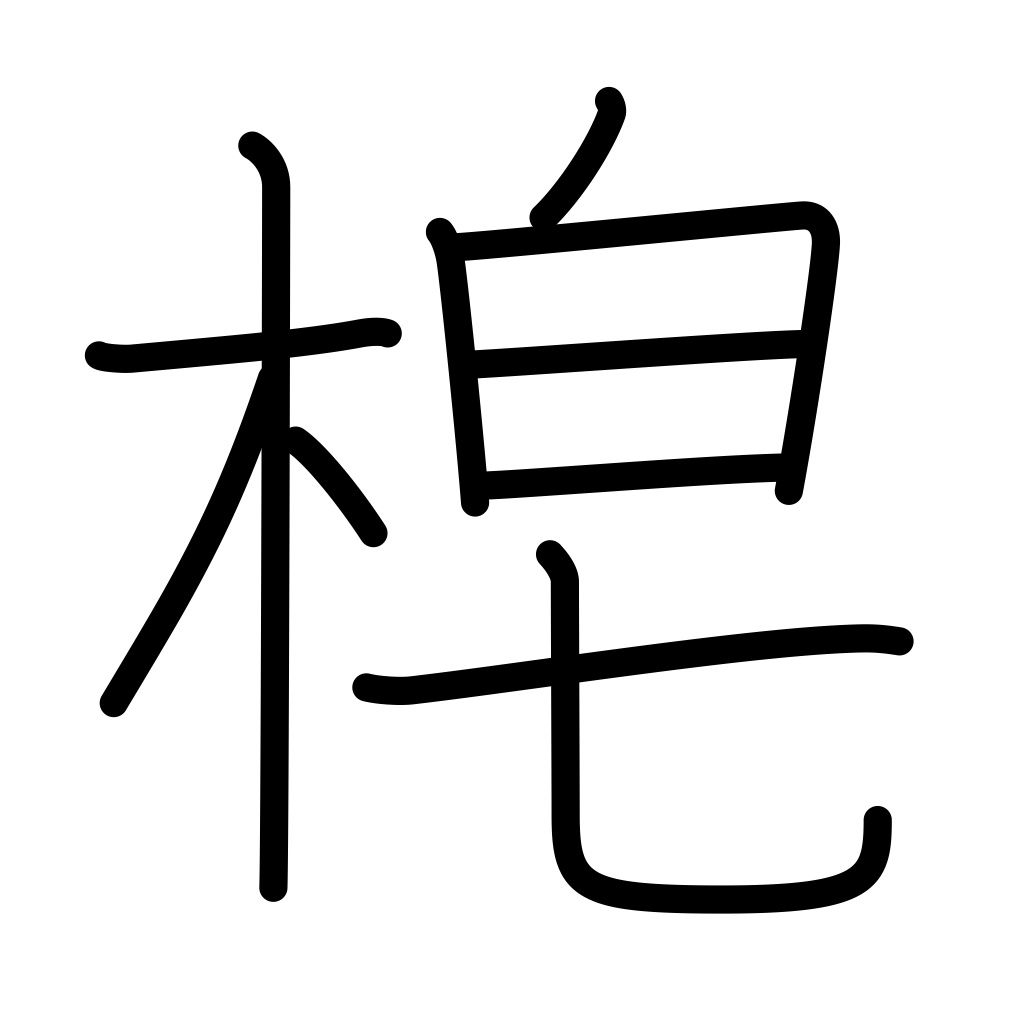
Meaning: sickle handle, type of tree